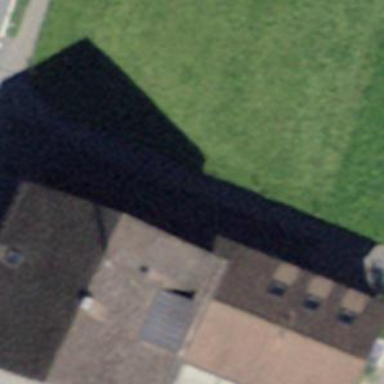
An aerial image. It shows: School building.